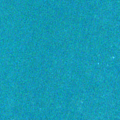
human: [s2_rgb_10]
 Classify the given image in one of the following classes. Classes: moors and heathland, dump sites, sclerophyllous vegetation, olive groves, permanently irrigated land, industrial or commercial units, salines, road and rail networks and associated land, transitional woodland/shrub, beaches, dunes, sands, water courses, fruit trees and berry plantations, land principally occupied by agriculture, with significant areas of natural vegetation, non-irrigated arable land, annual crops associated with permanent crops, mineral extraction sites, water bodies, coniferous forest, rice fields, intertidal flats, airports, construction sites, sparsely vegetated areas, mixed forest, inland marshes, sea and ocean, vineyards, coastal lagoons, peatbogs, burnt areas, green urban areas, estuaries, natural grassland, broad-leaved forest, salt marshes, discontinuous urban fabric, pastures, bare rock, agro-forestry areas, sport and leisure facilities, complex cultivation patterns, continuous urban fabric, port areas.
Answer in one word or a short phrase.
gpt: sea and ocean